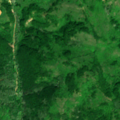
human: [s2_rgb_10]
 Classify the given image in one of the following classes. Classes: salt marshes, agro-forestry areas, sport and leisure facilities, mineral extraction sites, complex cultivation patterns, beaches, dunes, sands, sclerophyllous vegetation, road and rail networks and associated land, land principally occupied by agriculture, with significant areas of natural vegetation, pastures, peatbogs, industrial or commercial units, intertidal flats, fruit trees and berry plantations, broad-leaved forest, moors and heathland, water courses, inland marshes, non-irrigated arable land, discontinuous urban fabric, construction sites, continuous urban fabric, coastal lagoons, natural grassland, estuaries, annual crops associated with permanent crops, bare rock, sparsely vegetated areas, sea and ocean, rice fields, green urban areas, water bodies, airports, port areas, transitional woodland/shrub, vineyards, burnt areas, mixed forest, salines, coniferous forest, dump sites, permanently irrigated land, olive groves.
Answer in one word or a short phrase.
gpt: pastures, land principally occupied by agriculture, with significant areas of natural vegetation, broad-leaved forest, transitional woodland/shrub